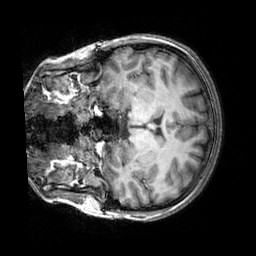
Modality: T1w
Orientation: coronal
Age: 18
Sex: female
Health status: healthy
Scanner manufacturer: siemens
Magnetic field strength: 3 T
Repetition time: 2.3 s
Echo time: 0.00303 s